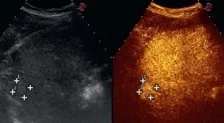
Laser ablation of a small HCC with US and CEUS guidance. (a). Oblique subcostal US (left side of the split screen) and contrast-enhanced US (right side of the split screen) scan of the right lobe of the liver, showing a 12 x 11 mm in size hyper-enhancing HCC in segment VI, strictly close to the liver capsule.
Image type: radiology (ultrasound)